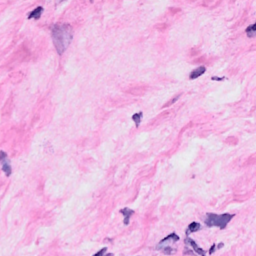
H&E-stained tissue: Breast